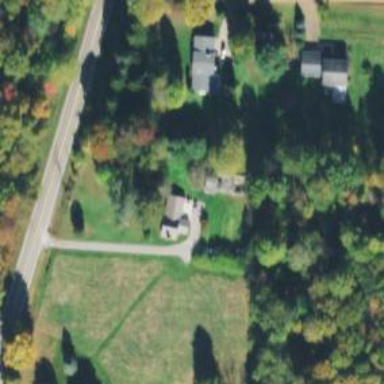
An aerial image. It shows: Driveway.